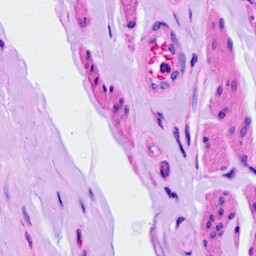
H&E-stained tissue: Ovarian